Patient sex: F
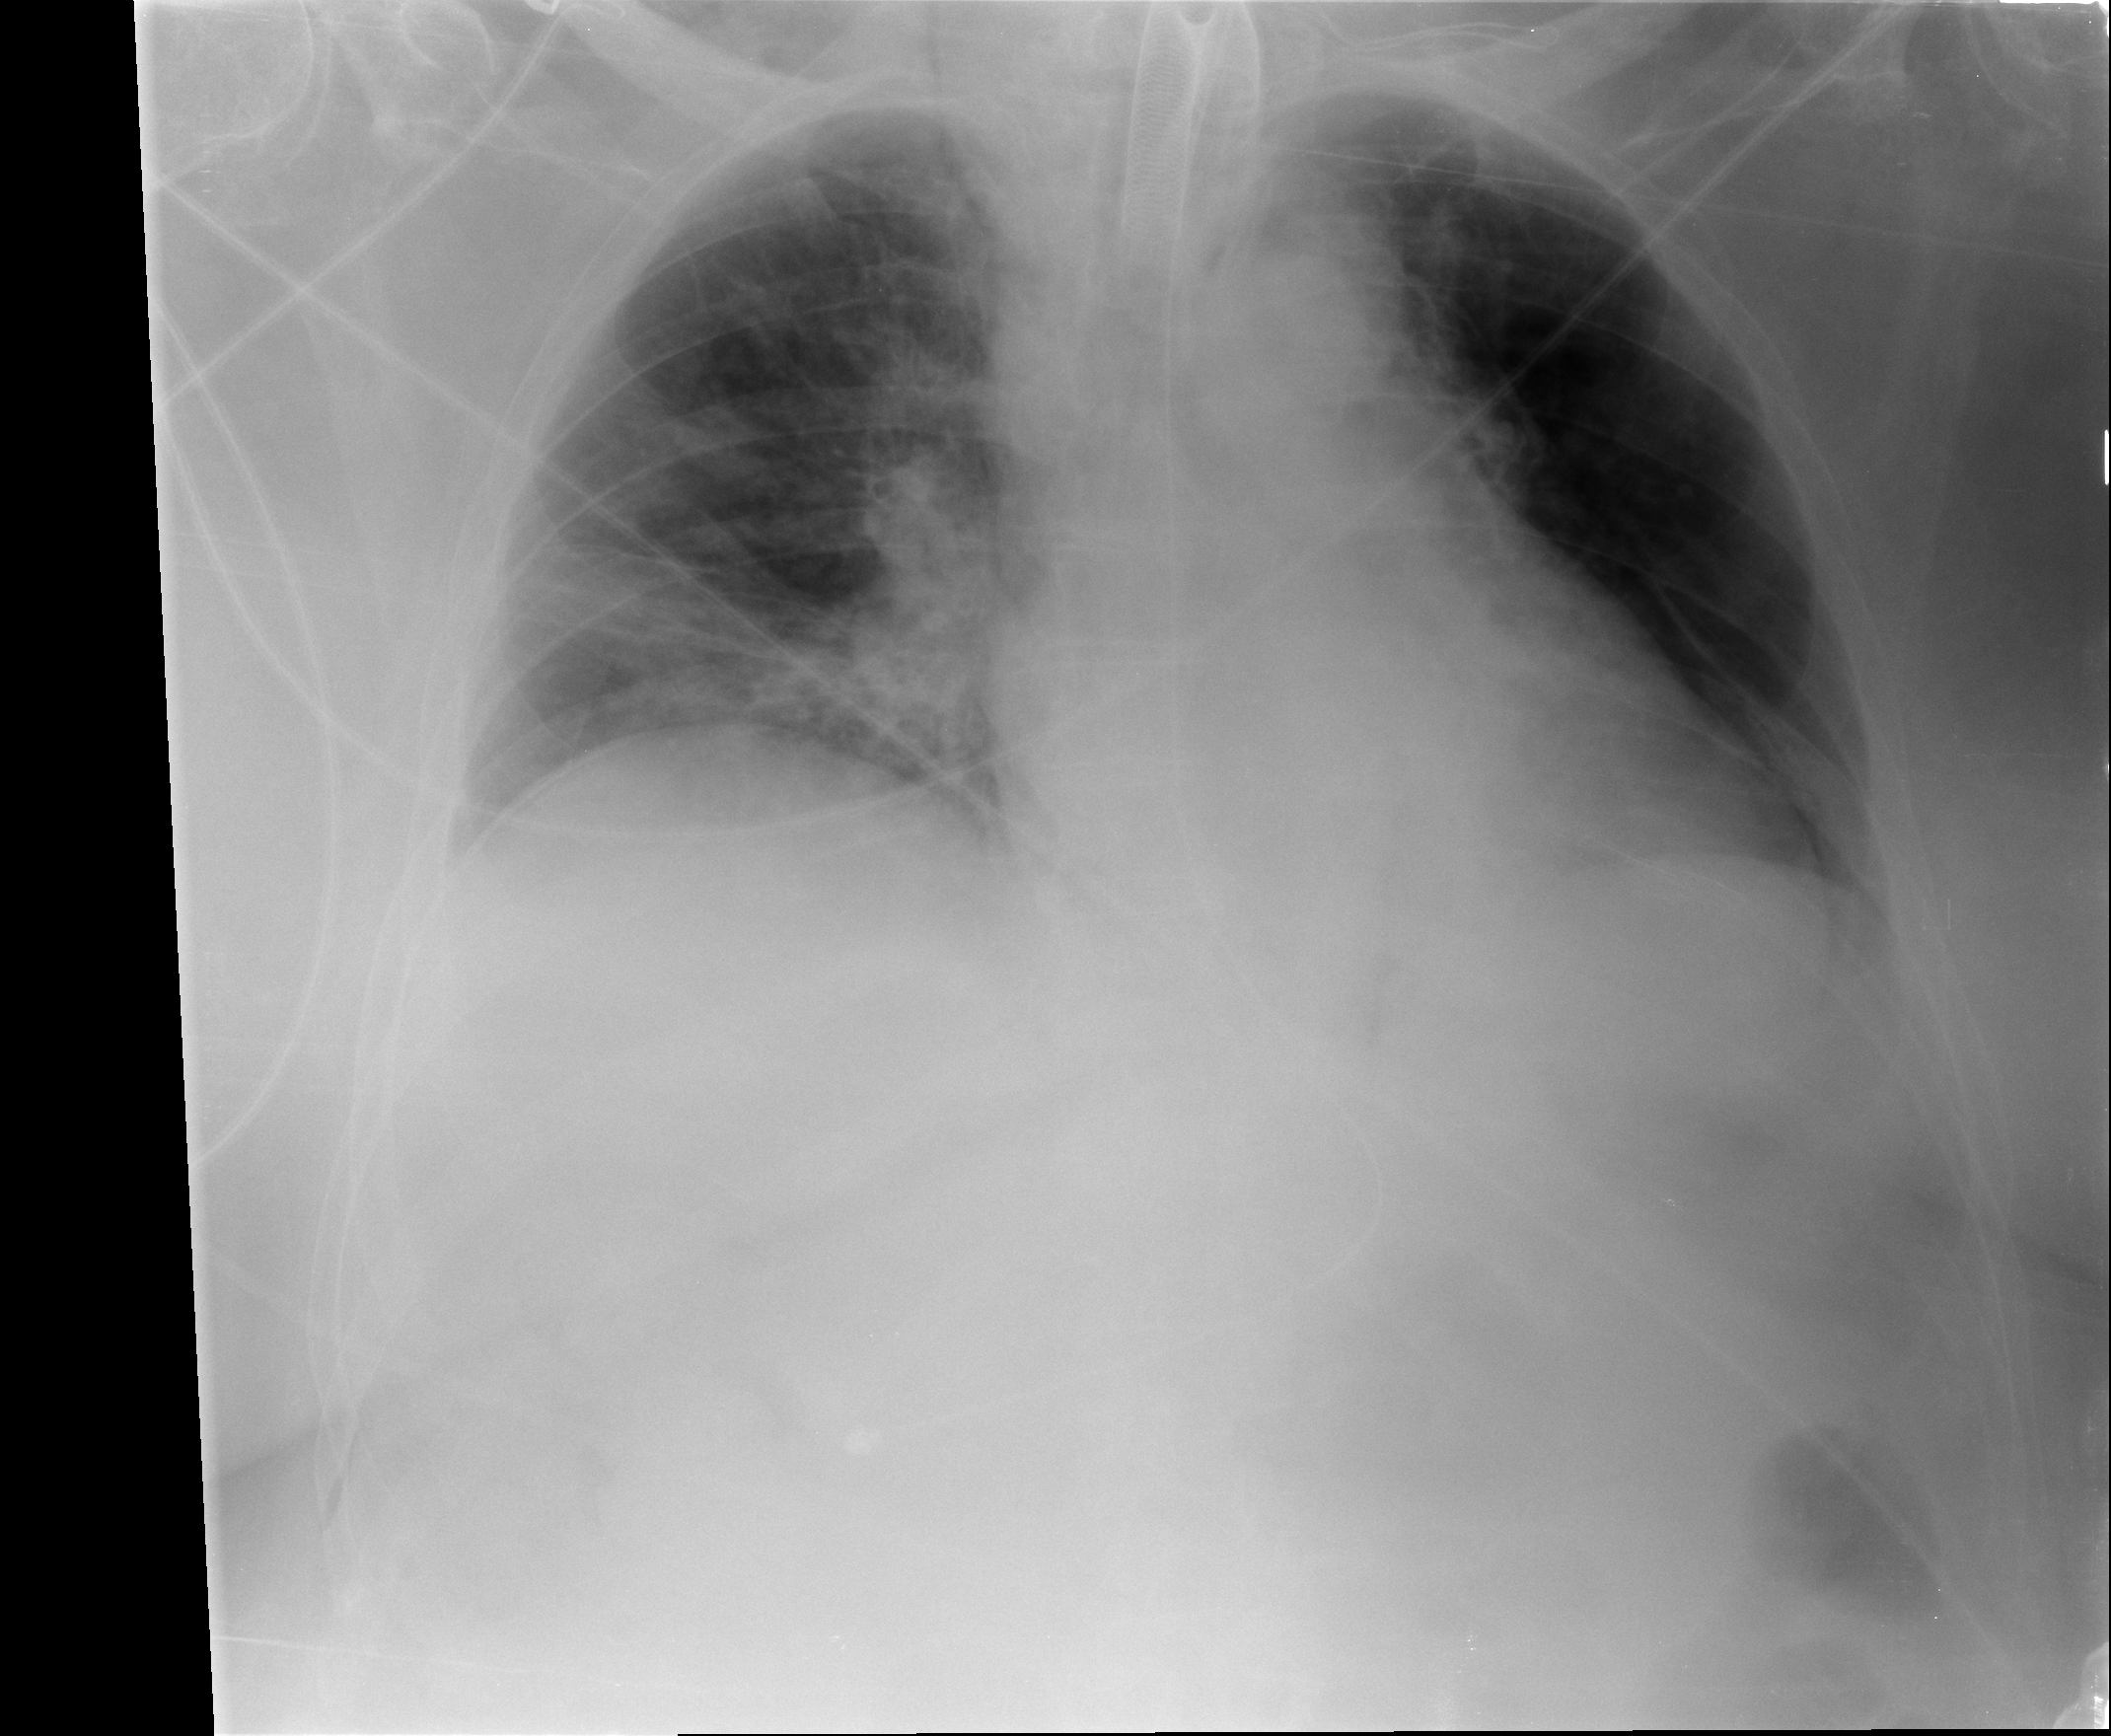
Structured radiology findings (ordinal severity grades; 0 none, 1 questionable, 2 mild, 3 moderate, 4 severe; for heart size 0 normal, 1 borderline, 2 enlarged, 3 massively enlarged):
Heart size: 2
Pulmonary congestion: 1
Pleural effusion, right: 0
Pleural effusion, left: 0
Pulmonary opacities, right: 2
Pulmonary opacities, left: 0
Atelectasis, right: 2
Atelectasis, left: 0